Question: I created 2 data grids and located them both side by side. The data grid allows the user to edit and when the value range "0 > input" or "100 < input", an error icon will be displayed.
However, when the data grid 1 error has occurred, the user is still able to edit the data grid 2. How to do when 1 of the data grid error has occurred, the user is unable to edit another data grid? Any suggestions for this case or proper fixed for this?
Using WPFToolKit Data Grid, because current project version is .Net 3.5
Target data grid view

<URL>
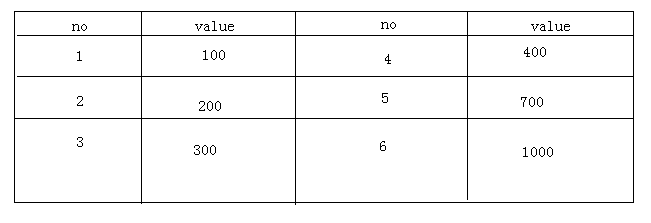
Answer: The WPF 'DataGrid' has an 'IsReadOnly' property that you can set to 'True' to ensure that users cannot edit your DataGrid's cells.
You can bound some boolean to 'IsReadOnly'property of both the grids, it will change in case the input (that is also bound I suppose) is out of range (you can set this kind of behavior in the 'input' setter)
Code snipt:
'''
public class SomeViewModel: INotifyPropertyChanged
{
// INotifyPropertyChanged members
public event PropertyChangedEventHandler PropertyChanged;
public void OnPropertyChanged(PropertyChangedEventArgs e)
{
if (PropertyChanged != null)
PropertyChanged(this, e);
}
// Input property
private string _input;
public string InputGrid1
{
get
{
return _input;
}
set
{
if (value < 0 || value > 100 )
{
IsEditable = true;
}
_input= value;
OnPropertyChanged(new PropertyChangedEventArgs("InputGrid1"));
}
}
// ... The same for InputGrid2
// bool property
private bool _isEditable;
public bool IsEditable
{
get
{
return _isEditable;
}
set
{
_input= _isEditable;
OnPropertyChanged(new PropertyChangedEventArgs("IsEditable"));
}
}
}
'''
WPF code snippet:
'''
<DataGrid
DataContext="{StaticResource SomeViewModel}"
IsReadOnly="{Binding IsEditable}">
</DataGrid>
<DataGrid
DataContext="{StaticResource SomeViewModel}"
IsReadOnly="{Binding IsEditable}">
</DataGrid>
'''